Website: crate-barrel
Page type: review-order
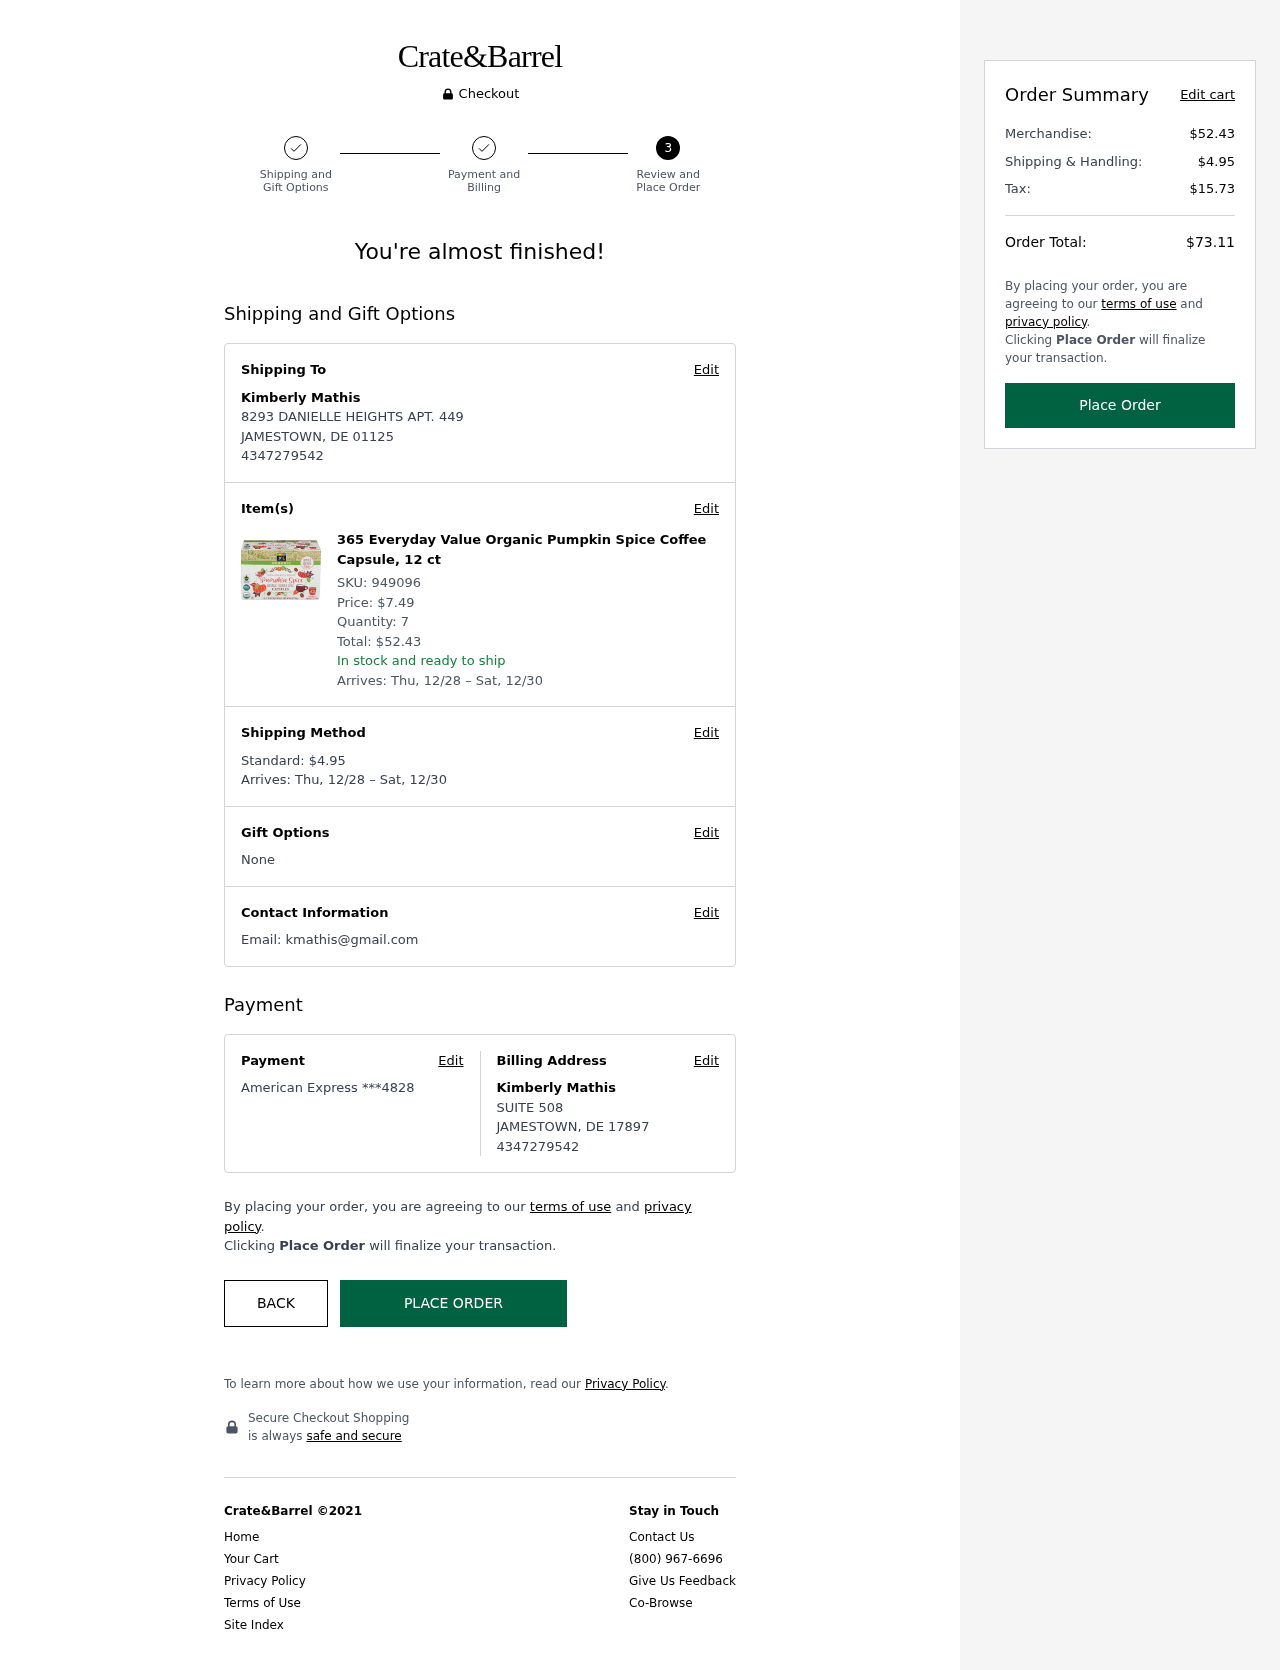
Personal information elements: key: PII_CARD_LAST4
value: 4828
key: PII_CARD_TYPE
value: American Express
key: PII_CITY_STATE_ZIP
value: JAMESTOWN, DE 01125
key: PII_CITY_STATE_ZIP2
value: JAMESTOWN, DE 17897
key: PII_EMAIL
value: kmathis@gmail.com
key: PII_FULLNAME
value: Kimberly Mathis
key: PII_FULLNAME2
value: Kimberly Mathis
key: PII_PHONE
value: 4347279542
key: PII_PHONE2
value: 4347279542
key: PII_STREET
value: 8293 DANIELLE HEIGHTS APT. 449
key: PII_STREET2
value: SUITE 508
Product elements: key: PRODUCT1_NAME
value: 365 Everyday Value Organic Pumpkin Spice Coffee Capsule, 12 ct
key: PRODUCT1_PRICE
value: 7.49
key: PRODUCT1_QUANTITY
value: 7
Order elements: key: ORDER_SKU
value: SKU: 949096
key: ORDER_ITEM_TOTAL
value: Total: $52.43
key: ORDER_DELIVERY_DATE
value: Arrives: Thu, 12/28 – Sat, 12/30
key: ORDER_SHIPPING_COST
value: $4.95
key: ORDER_SHIPPING_COST
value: Standard: $4.95
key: ORDER_SUBTOTAL
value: $52.43
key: ORDER_TAX
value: $15.73
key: ORDER_TOTAL
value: $73.11